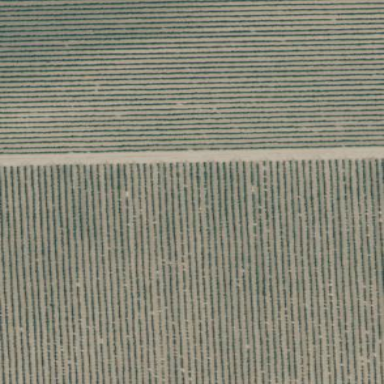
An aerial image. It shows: Vineyard growing grapes.